Field crop: maize
Growth stage: 2
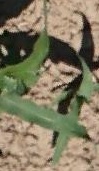
Species: maize